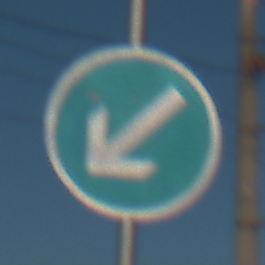
Verkehrszeichen: VorgeschriebeneVorbeifahrtLinks
Umgebung: Outdoor, Urban
Tageszeit: MorningAfternoon
Wetter: Clear
Licht: Natural
Jahreszeit: NotSpecified
Kontrast: HighContrast